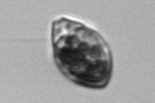
Label: Amphidinium